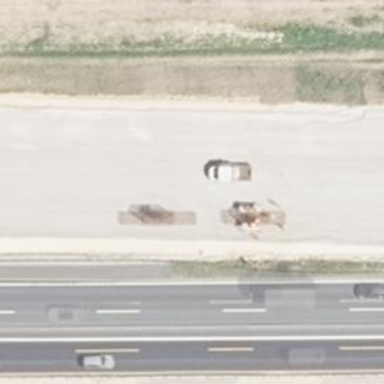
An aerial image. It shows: Asphalt motorway.